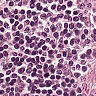
Metastatic tissue present: no